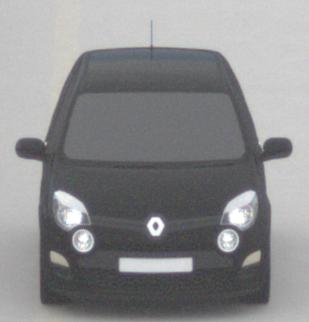
Make: Renault
Model: Twingo 1.2 LEV 16V 75
Detailed model: Twingo (II)
Model produced from: 2012/01
Model produced until: 2014/07
Doors: 3
Color: black
Road condition: dry road
Daytime: morning or afternoon
Contrast: low contrast